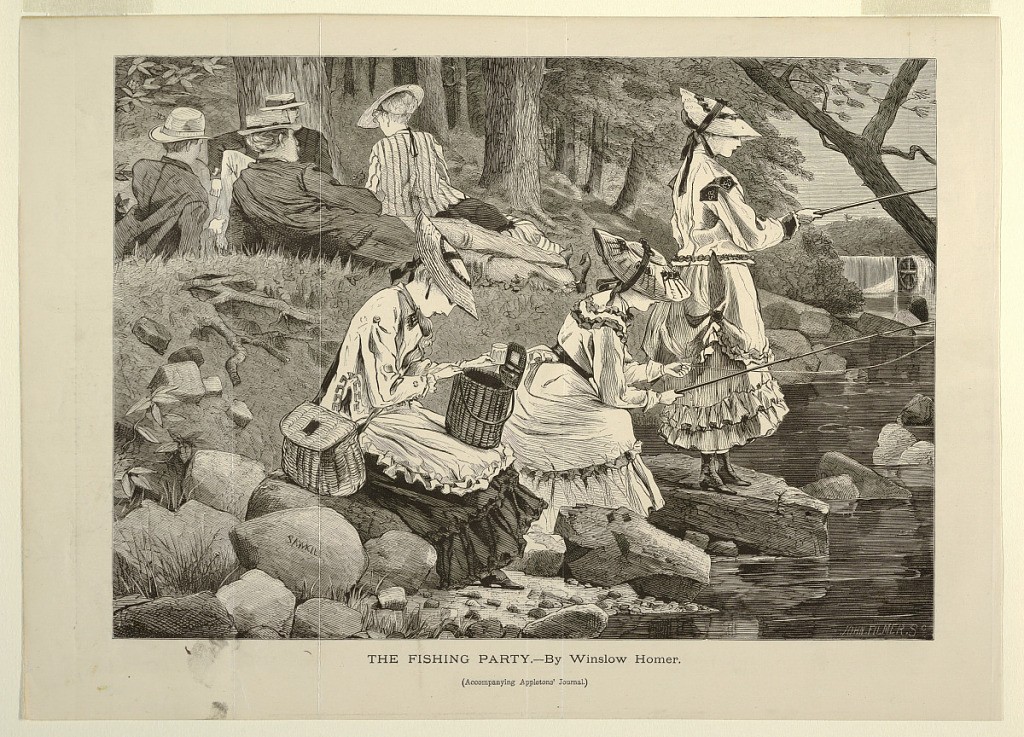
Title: The Fishing Party, from Appletons' Journal of Literature, Science and Art, October 2, 1869, Supplement
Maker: Winslow Homer, American, 1836–1910
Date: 1869
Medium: Wood engraving on off-white wove paper
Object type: Print
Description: To left, at top, three men and one woman recline on grassy back, with trees in background.  Stream at right, flowing over mill-dam in background past rocks in foreground where three young women are fishing.